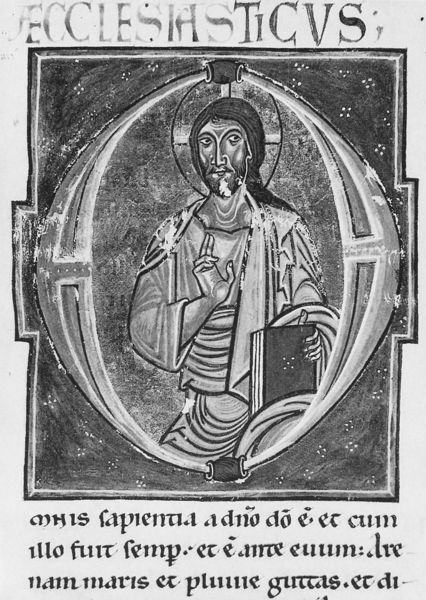
Titel: Bibel (Lyons Bibel)
Institution: Lyons, Bibliothèque Municipale
Schlagwörter: hand, umhang, finger, grau, nase, bart, bibel, falten, kleidung, rahmen, kirche, haare, mantel, oval, schrift, detail, inschrift, punkte, buch, kreuz, schwarzweiß, text, buchseite, heiligenschein, nimbus, christus, jesus, segen, segnen, heiliger, hans, handschrift, latein, mandorla, segensgestus, freske, apostel, glorie, buchmalerei, segnend, uch, o, 1000, latein schrift, ecclesiasticus